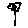
Label: flower